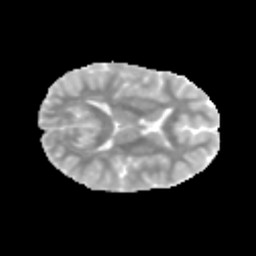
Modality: MD
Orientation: axial
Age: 10
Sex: female
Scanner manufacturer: siemens
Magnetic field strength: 3 T
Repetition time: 3.8 s
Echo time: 0.07 s